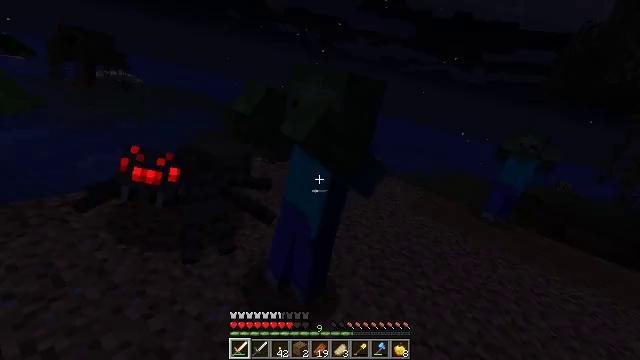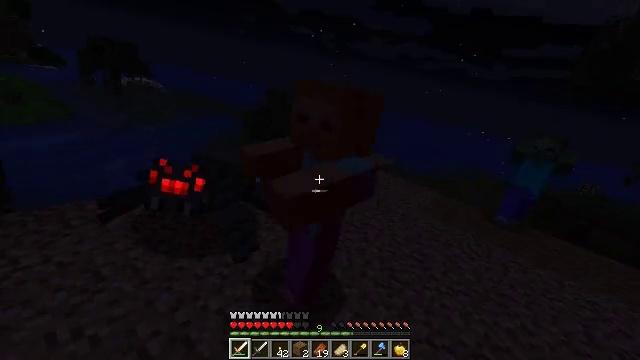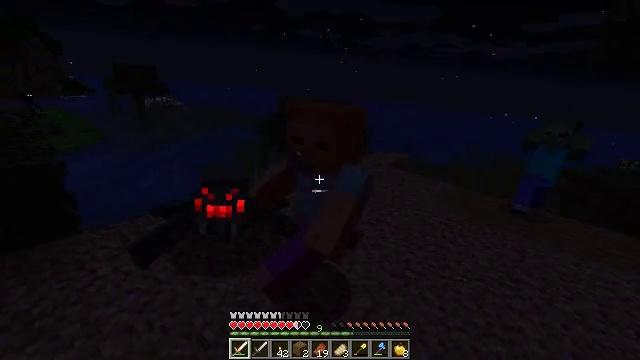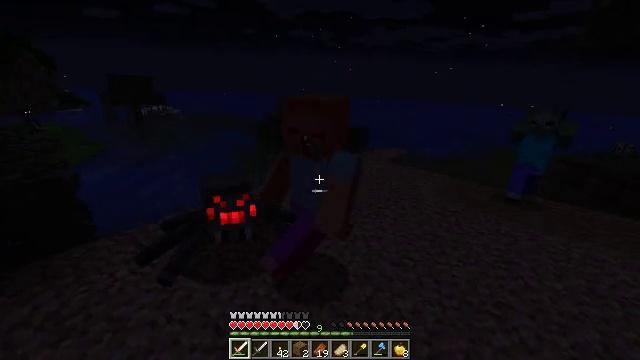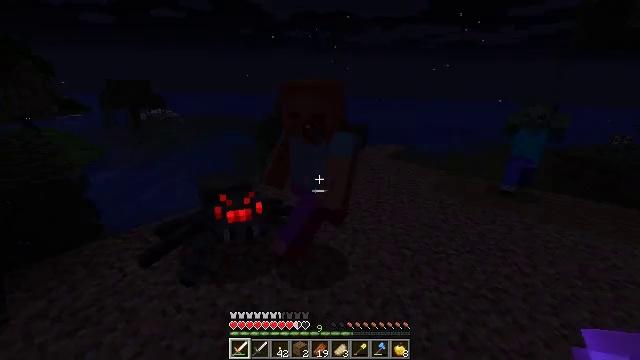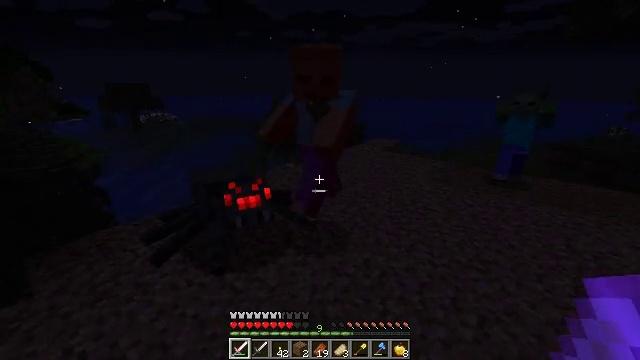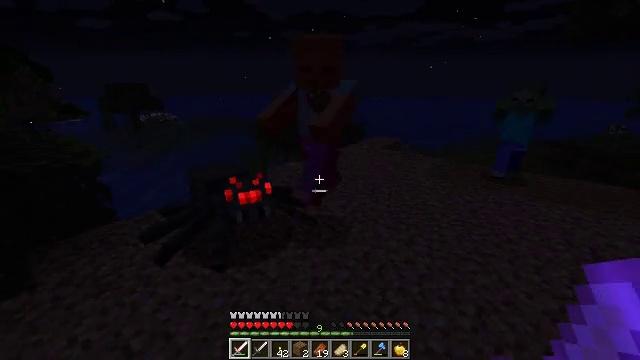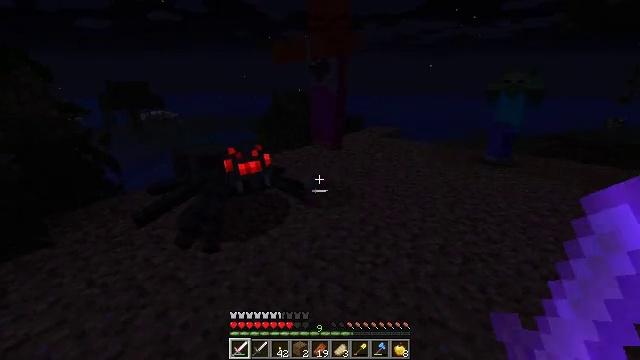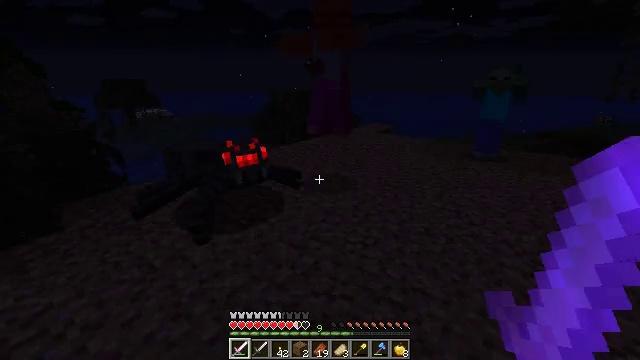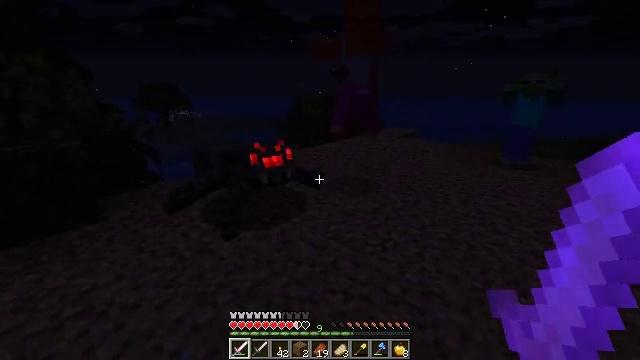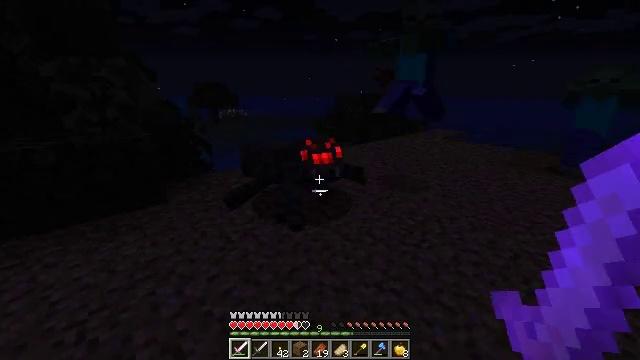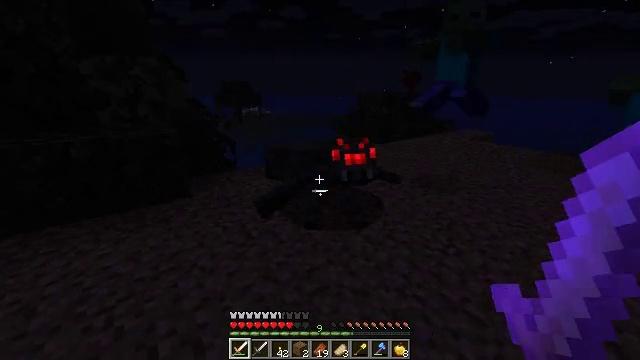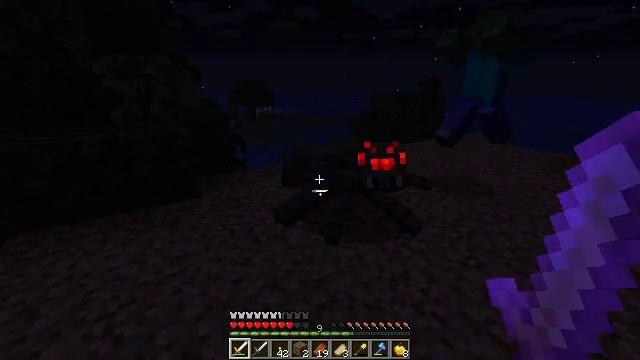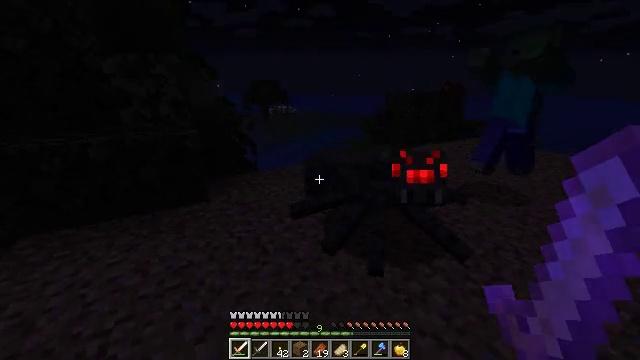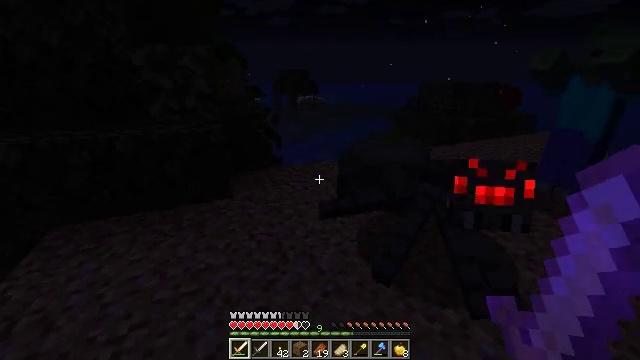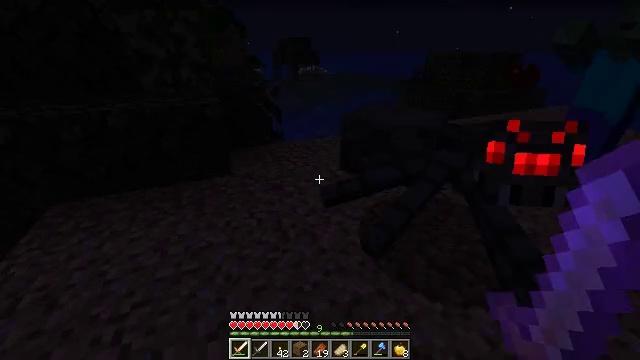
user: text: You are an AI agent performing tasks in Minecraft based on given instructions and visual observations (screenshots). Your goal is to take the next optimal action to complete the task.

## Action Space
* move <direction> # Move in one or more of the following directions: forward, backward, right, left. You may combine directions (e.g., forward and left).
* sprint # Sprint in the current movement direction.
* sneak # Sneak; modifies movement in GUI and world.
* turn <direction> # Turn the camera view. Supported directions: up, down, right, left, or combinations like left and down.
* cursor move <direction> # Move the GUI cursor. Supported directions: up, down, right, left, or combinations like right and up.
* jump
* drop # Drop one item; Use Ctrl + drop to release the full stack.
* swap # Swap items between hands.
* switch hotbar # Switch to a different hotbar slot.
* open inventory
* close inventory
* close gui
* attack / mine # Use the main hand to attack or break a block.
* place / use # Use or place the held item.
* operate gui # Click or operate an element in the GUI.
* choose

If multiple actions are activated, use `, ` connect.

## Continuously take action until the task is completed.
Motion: motion action
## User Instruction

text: Kill mobs.
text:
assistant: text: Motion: move back, turn left
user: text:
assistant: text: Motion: move back, turn left
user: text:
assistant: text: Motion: move back
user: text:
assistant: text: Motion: move back
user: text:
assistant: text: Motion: move back
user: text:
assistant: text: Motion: move back
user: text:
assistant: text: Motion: move back
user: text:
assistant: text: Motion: move back
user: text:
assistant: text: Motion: turn left
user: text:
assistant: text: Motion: move forward, turn left
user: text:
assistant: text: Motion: move forward, turn left
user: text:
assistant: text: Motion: move forward, turn left
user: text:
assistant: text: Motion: move forward, turn left
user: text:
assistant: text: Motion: move forward, turn left and down
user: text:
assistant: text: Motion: turn down, attack / mine
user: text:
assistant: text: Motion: move back, attack / mine
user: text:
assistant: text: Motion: move back, turn right, attack / mine
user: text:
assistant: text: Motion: move back, turn right, attack / mine
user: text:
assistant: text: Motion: move back, turn right
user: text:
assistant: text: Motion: move back, turn right
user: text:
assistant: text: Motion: move back, turn right
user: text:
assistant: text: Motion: move back, turn right
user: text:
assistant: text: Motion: move back
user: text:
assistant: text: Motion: move back
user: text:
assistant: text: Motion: move back
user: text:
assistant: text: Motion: move back, turn left and up
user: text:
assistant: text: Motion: turn left and up
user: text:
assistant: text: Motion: turn left and up
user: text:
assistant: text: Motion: move forward, turn left and up
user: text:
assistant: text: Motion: move forward